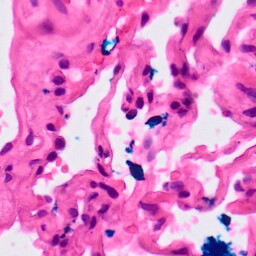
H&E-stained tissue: Lung